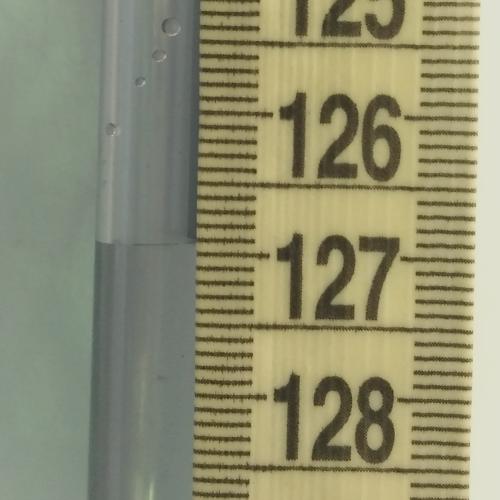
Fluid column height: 126.9 cm